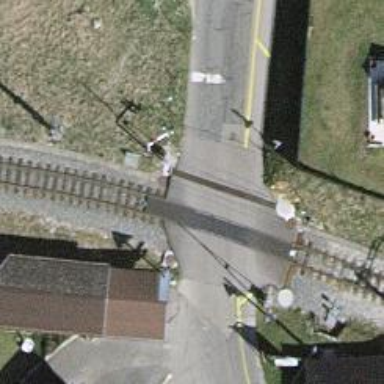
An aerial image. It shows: Railway level crossing.